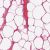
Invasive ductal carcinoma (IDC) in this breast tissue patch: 0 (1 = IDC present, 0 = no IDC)